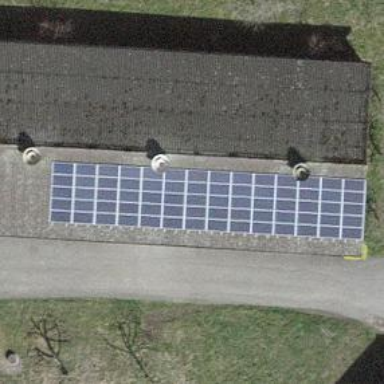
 consisting of solar photovoltaic panels."